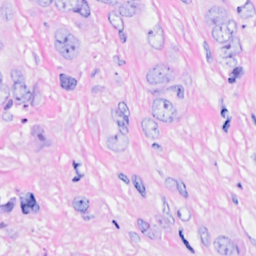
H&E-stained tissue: Breast